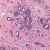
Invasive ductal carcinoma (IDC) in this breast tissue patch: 1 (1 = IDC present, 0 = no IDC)